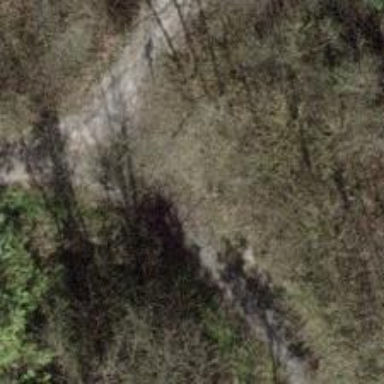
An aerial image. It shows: Pebblestone track with grade2 tracktype.